Question: <URL> and I think my solution is just fine but somehow the 'ModelState.IsValid' property is always 'true'.
Consider the following code snippets:
'''
[Route("address")]
[HttpPut]
[ResponseType(typeof(UserViewModel))]
public IHttpActionResult UpdateAddress([FromBody] UpdateAdressValidationModel model)
{
if (!ModelState.IsValid)
{
return BadRequest(ModelState);
}
// irrelevant code omitted
}
[TestMethod]
public void UpdateAddress_WithoutStreet_ReturnsHttpCode400()
{
var userController = new UserController(new UserRepository(_context));
var addressInfo = new UpdateAdressValidationModel
{
City = "Ghent",
};
var response = userController.UpdateAddress(addressInfo) as BadRequestResult;
Assert.IsNotNull(response);
}
public class UpdateAdressValidationModel
{
[Required]
public string Street { get; set; }
[Required]
public int? Number { get; set; }
[Required]
public string Bus { get; set; }
[Required]
public int? PostalCode { get; set; }
[Required]
public string City { get; set; }
}
'''
Still gives me a valid modelstate, even though it clearly shows that the required properties are 'null'.

What am I overlooking?
Note that <URL>
'''
Validator.ValidateObject(model, new ValidationContext(model));
'''
at the top of the 'UpdateAddress' method throws a 'ValidationException' on the 'Street' field so it can in fact validate the model. Question remains: why doesn't it automatically?
Furthermore, <URL> isn't applicable because my 'model' isn't 'null'.
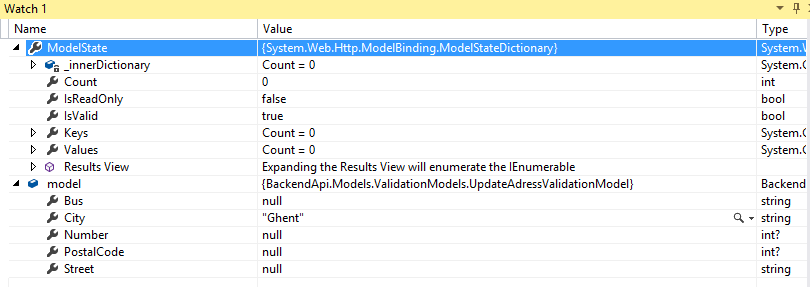
Answer: Turns out that <URL> had the right idea but the solution didn't quite fit.
> Validation happens when the posted data is bound to the view model. The view model is then passed into the controller. You are skipping part 1 and passing a view model straight into a controller.
Which is correct, but the proposed solution throws a ValidationException instead of simply setting the 'IsValid' property to 'false'.
Luckily, there is a specific method that can do this: <URL>. By adding these lines to my Unit Test it sets the 'ModelState' to invalid and .
'''
userController.Configuration = new HttpConfiguration();
userController.Validate(addressInfo);
'''